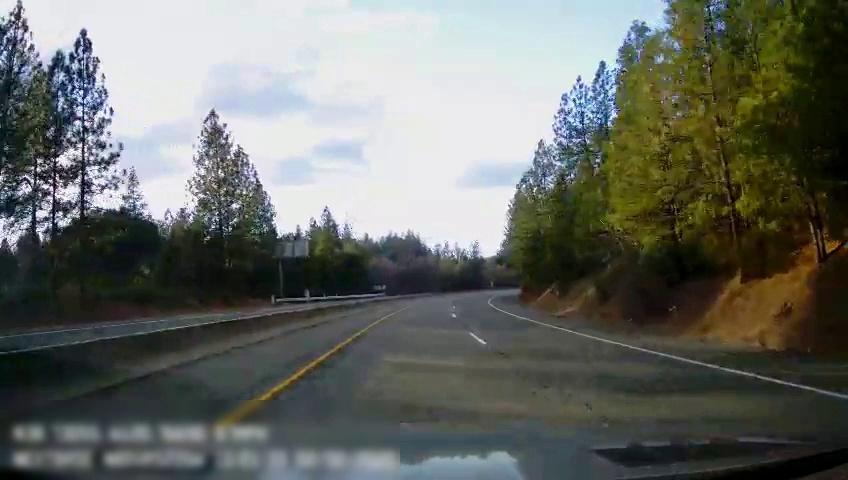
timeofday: Day
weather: Sunny
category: Drivable Space
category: Drivable Space
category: Lanes | Opposite Lane
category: Lanes | Alternate Lane
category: Lanes | Current Lane
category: Lanes | Alternate Lane